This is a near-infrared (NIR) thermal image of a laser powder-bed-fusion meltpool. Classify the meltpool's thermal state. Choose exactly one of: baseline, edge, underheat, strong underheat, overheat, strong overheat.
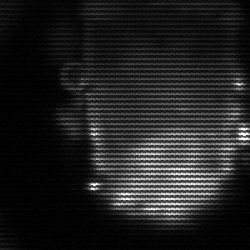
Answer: baseline